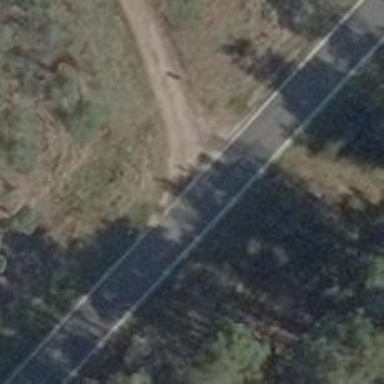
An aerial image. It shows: Secondary road with asphalt surface.